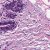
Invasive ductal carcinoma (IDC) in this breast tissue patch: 0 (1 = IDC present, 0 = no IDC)